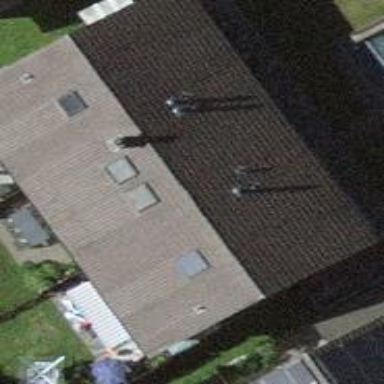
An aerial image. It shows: House with gabled roof. The roof extends across the building.